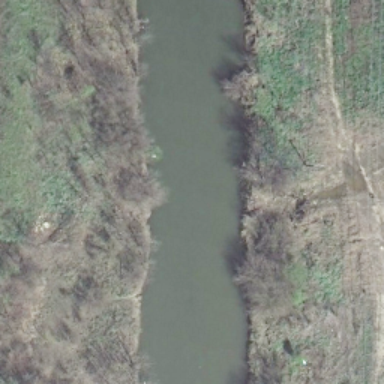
It is a river with dense forest on both banks of the river .